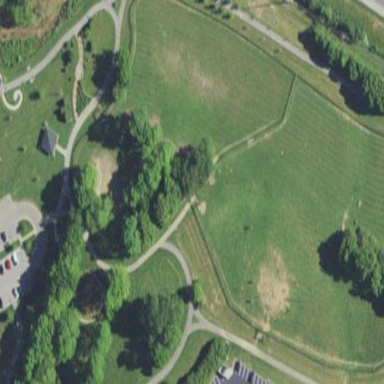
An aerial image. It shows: Fenced dog park for leisure activities on land.